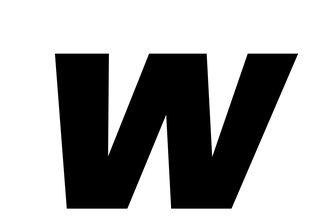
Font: Poppins-ExtraBoldItalic